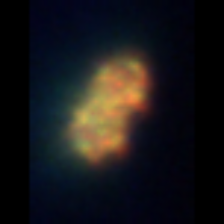
Taxon: Unknown_detritus
Group: Unknown